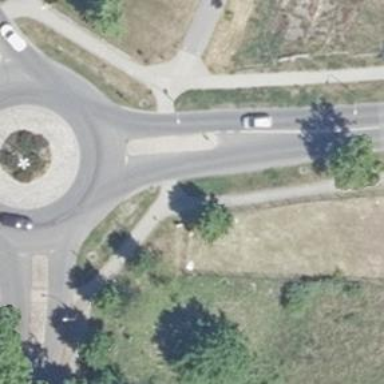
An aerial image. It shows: Unmarked crossing with pedestrian island.